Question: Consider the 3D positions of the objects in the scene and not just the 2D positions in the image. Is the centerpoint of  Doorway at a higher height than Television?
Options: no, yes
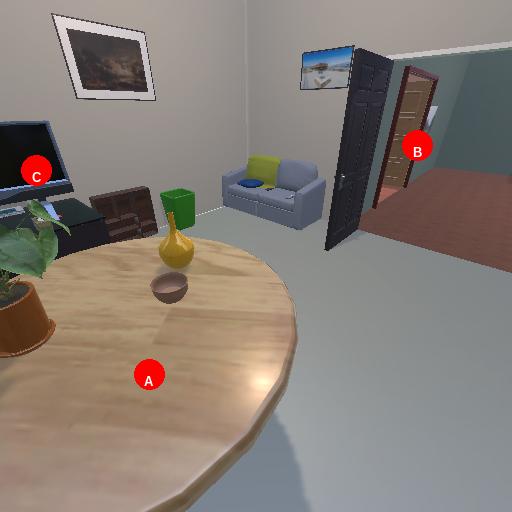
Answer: no